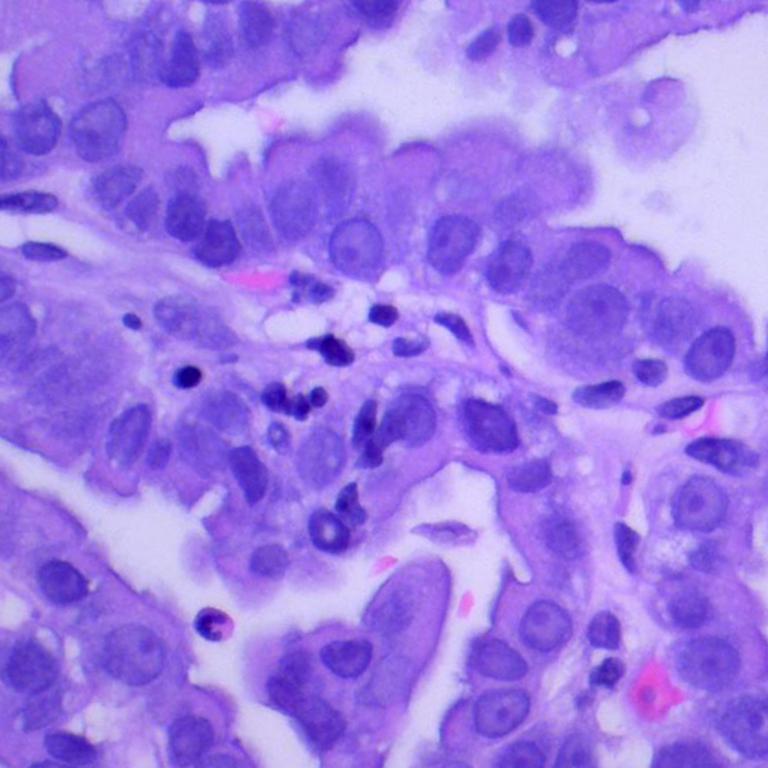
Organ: lung
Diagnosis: adenocarcinomas